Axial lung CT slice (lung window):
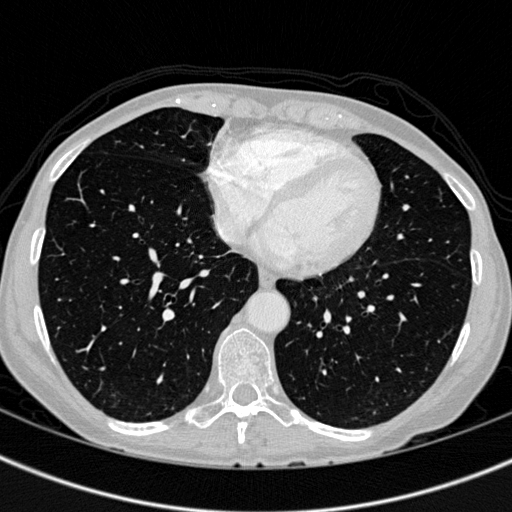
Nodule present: no